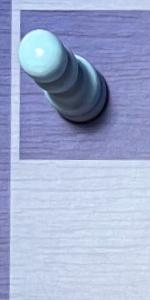
Label: Empty